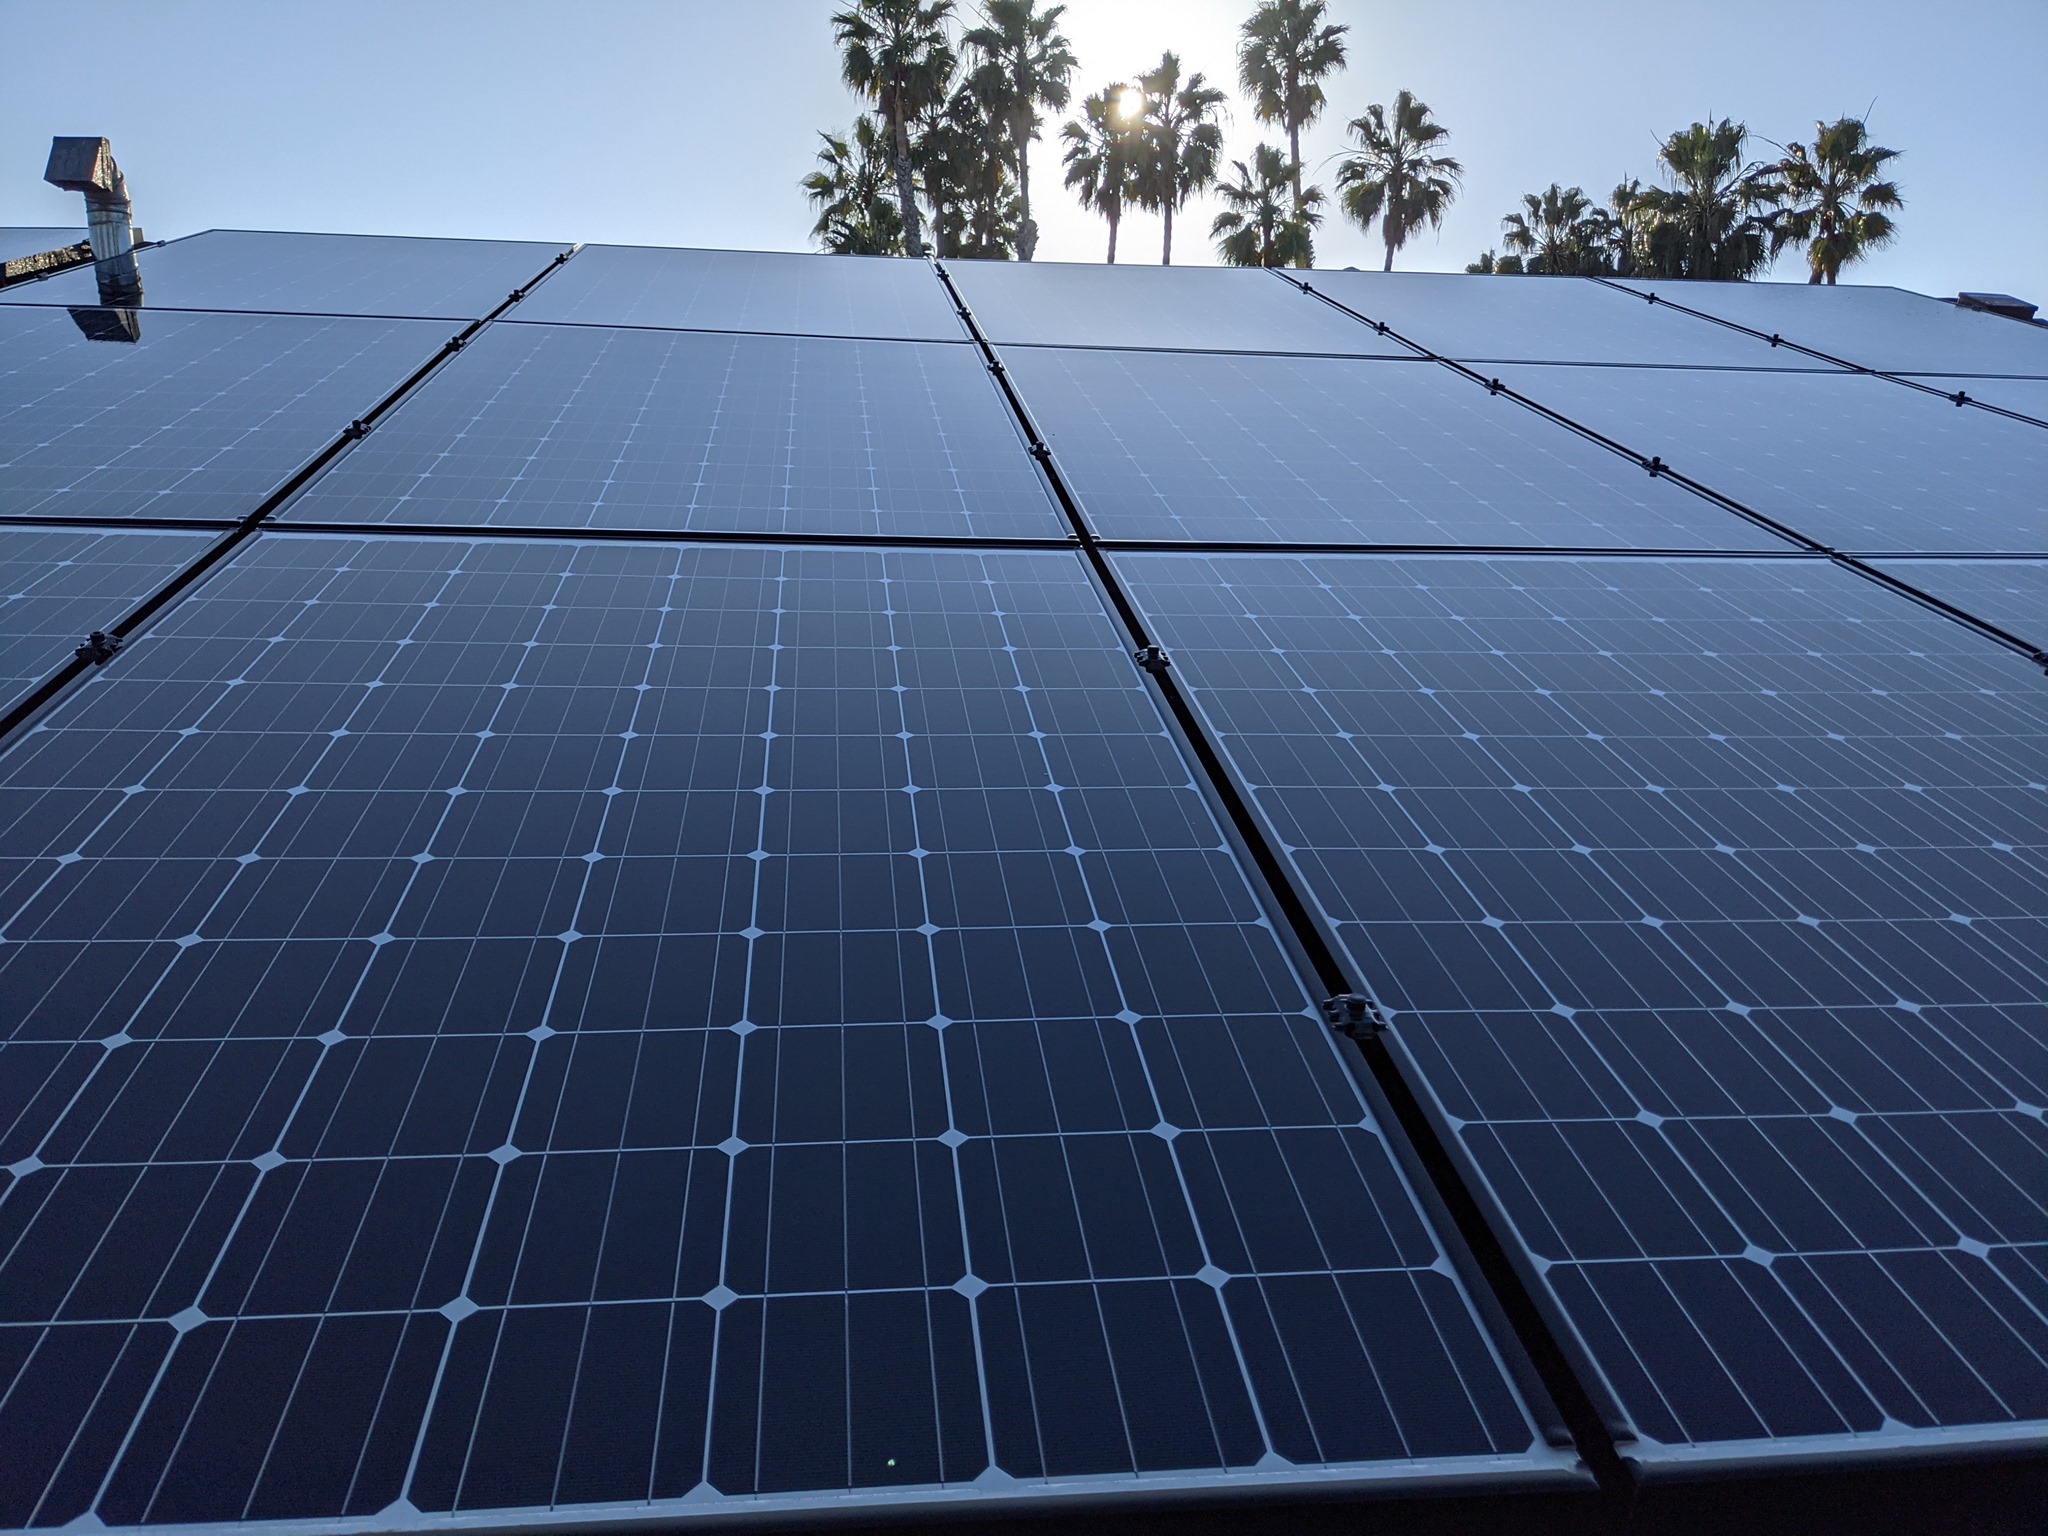
Label: Clean